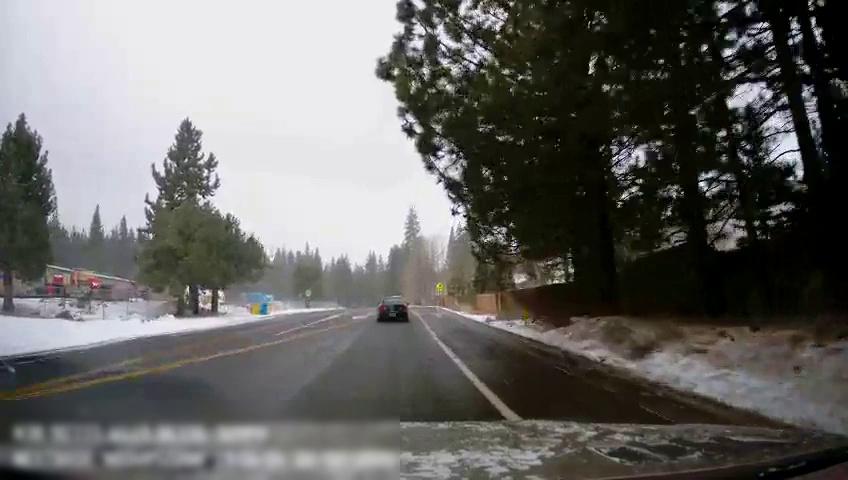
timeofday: Day
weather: Snowy
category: Drivable Space
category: Vehicles | Car
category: Lanes | Alternate Lane
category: Lanes | Current Lane
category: Lanes | Opposite Lane
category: Lanes | Alternate Lane
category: Lanes | Current Lane